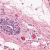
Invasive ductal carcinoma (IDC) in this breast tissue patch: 0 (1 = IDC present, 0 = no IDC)